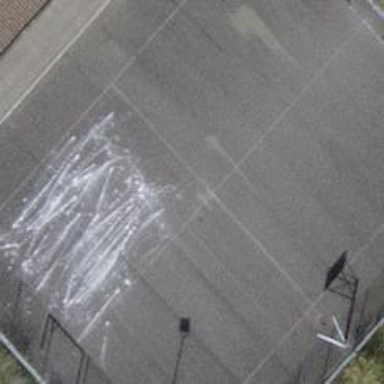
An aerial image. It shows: Multi-sport pitch with asphalt surface.